Question: I am working on an app which utilizes a Navigation Drawer (which I generated from Android Studio's Activity template), which uses 'fragments' internally. The Navigation Drawer is nested into my 'MainActivity'. I have also included a menu into the toolbar which has two more options; Filter & Settings (Settings generated from AS template too). I ran into issues when I tested the app between APIs 19 and 24.
My LoginActivity uses the 'drawableLeft' attribute along with a 'drawableTint' (which I'm aware only works for API23 and higher). How can I get the drawableLeft icon to display in white on older versions?

My second, more major issue, concerns the 'Toolbar' and its compatibility. In API 24 (simulated using Nexus 5X), the 'Toolbar' is well-aligned underneath the Status Bar, whereas in API 19, the 'Toolbar' goes underneath the Status Bar which also has a mismatched colour. Now, I am aware that the Toolbar is a new addition to Material Design hence being supported from API 23+ (I think), but what would be the correct approach in fixing this?
<URL>
app_bar_main.xml
'''
<?xml version="1.0" encoding="utf-8"?>
<android.support.design.widget.CoordinatorLayout xmlns:android="http://schemas.android.com/apk/res/android"
xmlns:app="http://schemas.android.com/apk/res-auto"
xmlns:tools="http://schemas.android.com/tools"
android:layout_width="match_parent"
android:layout_height="match_parent"
tools:context="com.example.michael.whatsupldn.MainActivity">
<ImageView
android:layout_width="match_parent"
android:layout_height="match_parent"
android:scaleType="centerCrop"
android:src="@drawable/london_skyline_dark"
android:layout_alignParentTop="true"
android:id="@+id/imageView"
android:contentDescription="@string/london_skyline"/>
<android.support.design.widget.AppBarLayout
android:layout_width="match_parent"
android:layout_height="wrap_content"
android:theme="@style/AppTheme.AppBarOverlay">
<android.support.v7.widget.Toolbar
android:id="@+id/toolbar"
android:layout_width="match_parent"
android:layout_height="?attr/actionBarSize"
android:background="?attr/colorPrimary"
android:elevation="4dp"
android:fitsSystemWindows="true"
app:popupTheme="@style/AppTheme.PopupOverlay"/>
</android.support.design.widget.AppBarLayout>
<include layout="@layout/content_main" />
</android.support.design.widget.CoordinatorLayout>
'''
Any help will be much appreciated!
P.S. If any code is needed to help the analysis, just ask away.
I have also encountered the same 'Toolbar' problem within my FilterActivity...
<URL>
After applying 'fitsSystemWindows' to 'AppBarLayout' and 'CoordinatorLayout', this is the following result, which has not fixed my issue. It has actually made the case worse as it destabilised the output in API 24.
<URL>
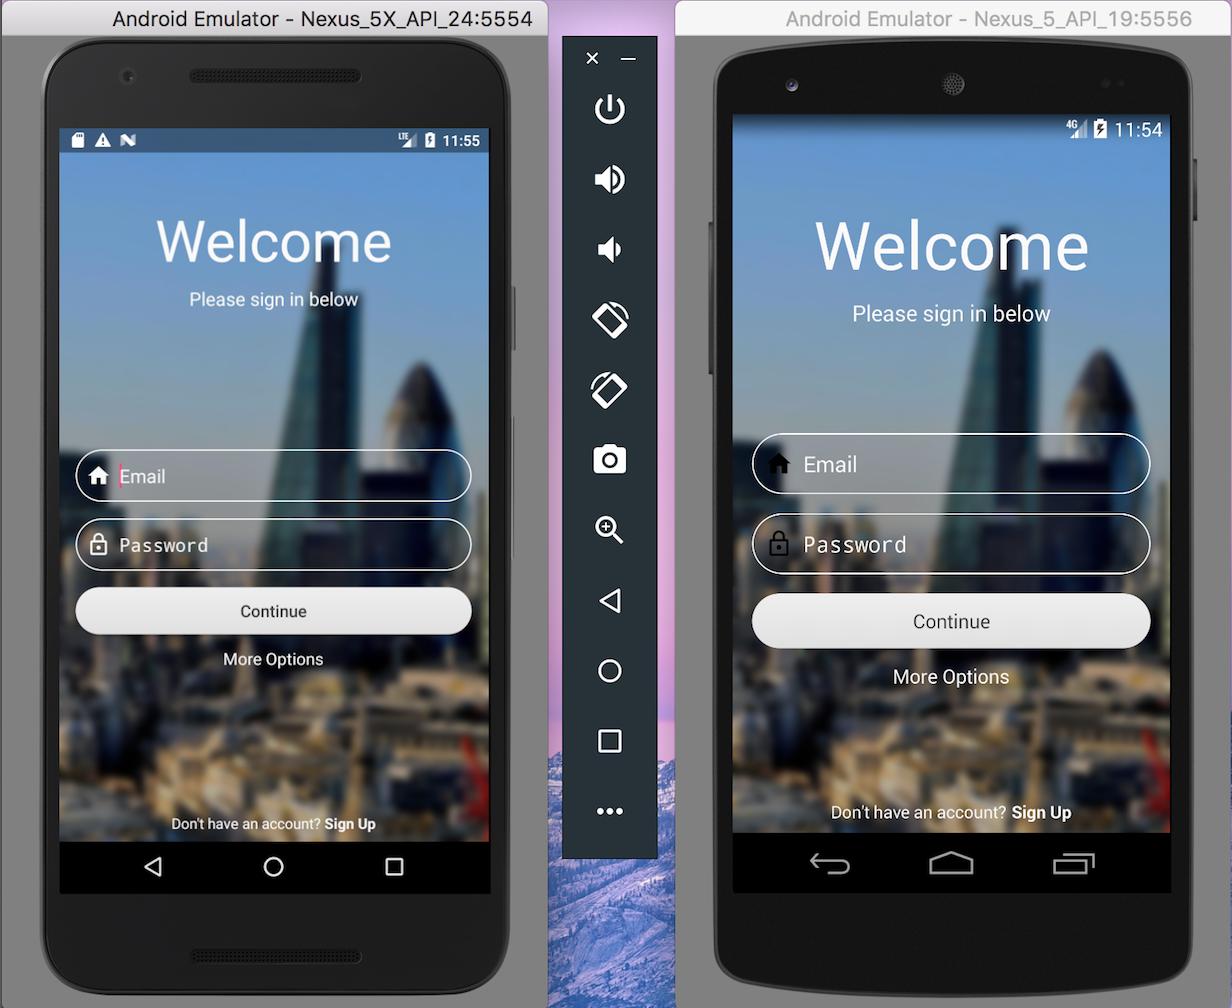
Answer: Issue #1 was fixed thanks to .
Issue #2 I managed to thankfully find a solution for myself when playing around with the themes within 'styles'. My 'AppTheme' had the following declaration nested within '<item name="android:windowTranslucentStatus">true</item>', making the 'Status bar' transparent, which makes the simulator think there is no foundation to support the 'Action Bar / Toolbar' resting underneath.